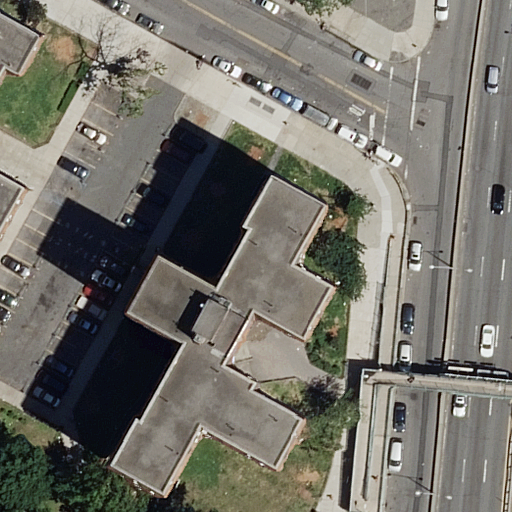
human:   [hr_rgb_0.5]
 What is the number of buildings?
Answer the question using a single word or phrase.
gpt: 2

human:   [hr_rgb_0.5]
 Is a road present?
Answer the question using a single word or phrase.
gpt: yes

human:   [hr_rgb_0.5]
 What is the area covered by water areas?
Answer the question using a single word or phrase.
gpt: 0m2

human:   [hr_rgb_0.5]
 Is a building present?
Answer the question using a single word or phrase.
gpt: yes

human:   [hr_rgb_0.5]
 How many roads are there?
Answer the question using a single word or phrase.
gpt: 18

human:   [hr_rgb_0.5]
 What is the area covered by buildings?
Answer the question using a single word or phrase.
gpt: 1287m2

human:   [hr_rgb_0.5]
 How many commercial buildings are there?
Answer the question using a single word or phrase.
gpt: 0

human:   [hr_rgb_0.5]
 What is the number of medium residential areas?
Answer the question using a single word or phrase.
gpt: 0

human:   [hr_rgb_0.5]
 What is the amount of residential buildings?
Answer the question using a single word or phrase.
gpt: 2

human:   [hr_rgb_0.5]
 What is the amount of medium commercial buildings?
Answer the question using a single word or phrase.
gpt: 0

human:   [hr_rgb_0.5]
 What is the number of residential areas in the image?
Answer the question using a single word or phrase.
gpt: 1

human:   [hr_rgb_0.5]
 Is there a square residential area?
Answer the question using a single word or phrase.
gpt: no

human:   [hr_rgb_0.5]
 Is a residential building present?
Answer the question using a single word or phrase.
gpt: yes

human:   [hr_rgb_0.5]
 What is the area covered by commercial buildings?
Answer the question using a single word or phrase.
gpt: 0m2

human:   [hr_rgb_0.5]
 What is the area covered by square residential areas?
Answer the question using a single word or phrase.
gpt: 0m2

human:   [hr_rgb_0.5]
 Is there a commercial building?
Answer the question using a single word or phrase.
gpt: no

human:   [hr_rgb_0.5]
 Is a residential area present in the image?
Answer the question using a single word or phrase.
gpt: yes

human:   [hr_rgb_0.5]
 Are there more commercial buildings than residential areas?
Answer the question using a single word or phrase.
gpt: no

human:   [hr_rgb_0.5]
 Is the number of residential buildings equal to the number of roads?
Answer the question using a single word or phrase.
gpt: no

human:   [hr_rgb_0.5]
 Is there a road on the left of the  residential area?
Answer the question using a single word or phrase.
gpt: no

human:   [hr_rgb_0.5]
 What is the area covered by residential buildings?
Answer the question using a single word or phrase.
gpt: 1287m2

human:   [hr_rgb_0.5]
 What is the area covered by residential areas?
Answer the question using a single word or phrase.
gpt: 10609m2

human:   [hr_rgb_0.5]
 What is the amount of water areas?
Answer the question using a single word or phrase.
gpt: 0

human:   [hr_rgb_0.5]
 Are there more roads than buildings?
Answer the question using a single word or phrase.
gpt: yes

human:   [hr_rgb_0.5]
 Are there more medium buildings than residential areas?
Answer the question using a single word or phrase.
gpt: no

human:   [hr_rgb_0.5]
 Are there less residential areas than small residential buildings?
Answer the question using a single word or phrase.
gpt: no

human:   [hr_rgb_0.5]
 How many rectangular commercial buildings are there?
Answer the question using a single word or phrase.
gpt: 0

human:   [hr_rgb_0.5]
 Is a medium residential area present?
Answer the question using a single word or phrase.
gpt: no

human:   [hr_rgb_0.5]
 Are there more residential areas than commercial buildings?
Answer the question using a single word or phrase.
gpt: yes

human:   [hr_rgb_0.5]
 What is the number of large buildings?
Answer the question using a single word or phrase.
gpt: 1

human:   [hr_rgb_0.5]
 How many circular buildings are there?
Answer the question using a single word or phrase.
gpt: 0

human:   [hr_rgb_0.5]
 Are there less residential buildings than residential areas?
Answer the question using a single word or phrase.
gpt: no

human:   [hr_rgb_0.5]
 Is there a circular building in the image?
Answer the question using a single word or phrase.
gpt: no

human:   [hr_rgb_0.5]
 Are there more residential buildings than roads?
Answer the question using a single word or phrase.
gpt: no

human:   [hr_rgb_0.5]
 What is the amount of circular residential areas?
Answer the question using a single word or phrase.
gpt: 0

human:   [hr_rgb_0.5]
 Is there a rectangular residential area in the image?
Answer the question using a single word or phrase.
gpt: yes

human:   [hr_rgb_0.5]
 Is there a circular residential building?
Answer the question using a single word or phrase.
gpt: no

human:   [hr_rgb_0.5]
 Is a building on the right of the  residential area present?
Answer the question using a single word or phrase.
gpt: yes

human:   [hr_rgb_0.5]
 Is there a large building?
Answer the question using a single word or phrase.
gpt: yes

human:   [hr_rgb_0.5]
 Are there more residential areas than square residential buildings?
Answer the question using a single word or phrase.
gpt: yes

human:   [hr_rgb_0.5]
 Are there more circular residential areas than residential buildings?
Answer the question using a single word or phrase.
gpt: no

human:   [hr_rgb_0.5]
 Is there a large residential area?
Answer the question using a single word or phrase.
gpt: yes

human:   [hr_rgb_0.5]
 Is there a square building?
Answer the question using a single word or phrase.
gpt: no

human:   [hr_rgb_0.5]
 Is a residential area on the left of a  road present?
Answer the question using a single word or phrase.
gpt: yes

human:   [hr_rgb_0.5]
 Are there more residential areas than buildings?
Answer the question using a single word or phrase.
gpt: no

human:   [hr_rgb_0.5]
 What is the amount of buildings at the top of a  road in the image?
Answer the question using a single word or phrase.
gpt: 2

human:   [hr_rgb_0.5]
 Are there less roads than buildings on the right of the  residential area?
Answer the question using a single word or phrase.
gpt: no

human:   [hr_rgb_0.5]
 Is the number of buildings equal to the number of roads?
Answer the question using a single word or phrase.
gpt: no

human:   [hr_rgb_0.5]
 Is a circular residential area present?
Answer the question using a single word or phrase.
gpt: no

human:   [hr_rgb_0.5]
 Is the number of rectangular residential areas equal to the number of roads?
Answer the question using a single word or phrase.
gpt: no

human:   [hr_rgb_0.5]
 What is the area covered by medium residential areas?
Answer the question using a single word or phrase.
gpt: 0m2

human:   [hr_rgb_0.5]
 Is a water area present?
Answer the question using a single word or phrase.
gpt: no

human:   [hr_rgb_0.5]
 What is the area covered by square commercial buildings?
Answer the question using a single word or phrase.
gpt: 0m2

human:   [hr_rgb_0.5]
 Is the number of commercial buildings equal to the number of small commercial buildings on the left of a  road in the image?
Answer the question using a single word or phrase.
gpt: yes

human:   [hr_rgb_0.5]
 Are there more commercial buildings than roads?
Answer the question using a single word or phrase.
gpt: no

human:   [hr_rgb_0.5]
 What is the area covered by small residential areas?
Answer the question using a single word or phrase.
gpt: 0m2

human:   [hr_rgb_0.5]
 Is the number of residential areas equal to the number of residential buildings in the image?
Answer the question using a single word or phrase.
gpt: no

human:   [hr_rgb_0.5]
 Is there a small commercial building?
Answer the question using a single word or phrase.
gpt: no

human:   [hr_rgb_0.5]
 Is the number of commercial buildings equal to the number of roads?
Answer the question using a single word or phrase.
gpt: no

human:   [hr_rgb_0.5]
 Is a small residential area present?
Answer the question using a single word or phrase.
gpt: no

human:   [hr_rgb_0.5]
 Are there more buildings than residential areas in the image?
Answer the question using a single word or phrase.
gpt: yes

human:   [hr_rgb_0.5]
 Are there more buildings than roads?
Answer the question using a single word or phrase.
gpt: no

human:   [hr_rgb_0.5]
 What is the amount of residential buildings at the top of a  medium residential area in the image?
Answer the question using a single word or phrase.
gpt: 0

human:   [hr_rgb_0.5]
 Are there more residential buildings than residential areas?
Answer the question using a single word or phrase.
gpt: yes